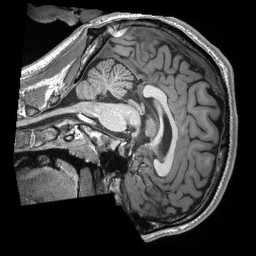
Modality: T1w
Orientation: sagittal
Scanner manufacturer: siemens
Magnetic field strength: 3 T
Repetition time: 2.3 s
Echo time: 0.00308 s